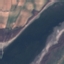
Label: River